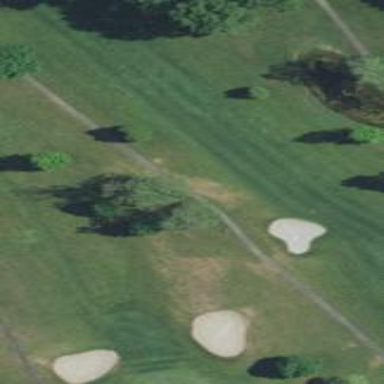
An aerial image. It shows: Grassy area designated as golf fairway.